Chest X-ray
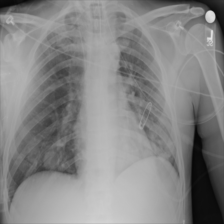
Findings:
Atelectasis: negative
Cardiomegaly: negative
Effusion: negative
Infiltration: negative
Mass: negative
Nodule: positive
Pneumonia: negative
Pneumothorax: negative
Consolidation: negative
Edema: negative
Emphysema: negative
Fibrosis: negative
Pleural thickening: negative
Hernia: negative